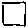
Label: square